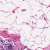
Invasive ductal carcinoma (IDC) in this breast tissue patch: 0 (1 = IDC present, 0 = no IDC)